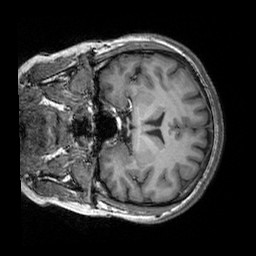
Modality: T1w
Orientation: coronal
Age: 22
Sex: female
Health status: healthy
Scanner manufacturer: siemens
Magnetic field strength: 3 T
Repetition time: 2.3 s
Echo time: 0.00303 s